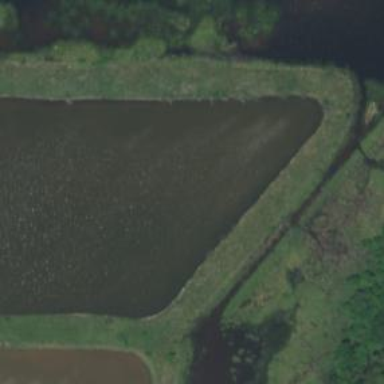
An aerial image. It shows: Covered man-made reservoir.